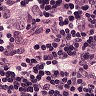
Metastatic tissue present: yes